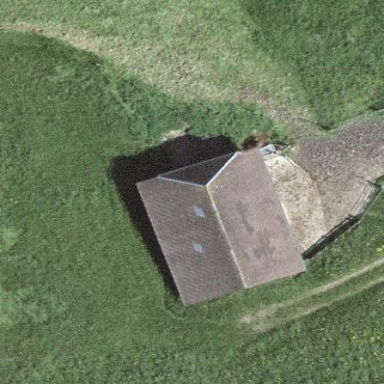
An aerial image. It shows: Farm auxiliary building.